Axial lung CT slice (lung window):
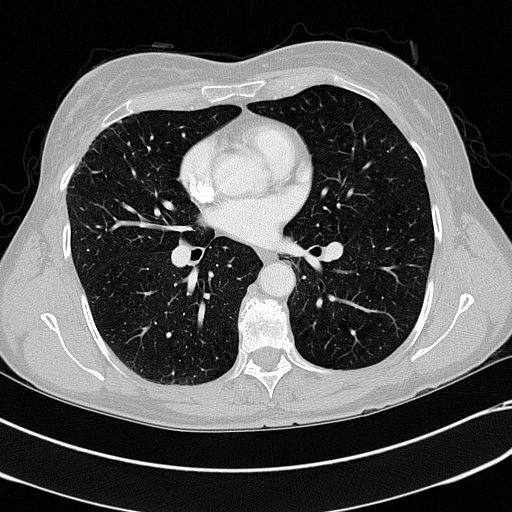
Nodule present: no